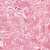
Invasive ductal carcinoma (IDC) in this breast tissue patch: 0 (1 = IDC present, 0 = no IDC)